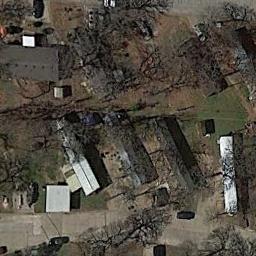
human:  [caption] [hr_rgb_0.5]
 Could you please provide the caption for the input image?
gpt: The mobile home park is on the bare land next to some trees and road .

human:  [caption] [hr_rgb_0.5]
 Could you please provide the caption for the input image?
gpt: The mobile home park has some mobile homes and bare trees .

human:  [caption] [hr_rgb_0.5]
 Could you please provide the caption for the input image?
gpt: There are moving homes in this rectangular area .

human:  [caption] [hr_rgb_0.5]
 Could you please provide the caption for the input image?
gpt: Many buildings of different shapes are in mobile home parks .

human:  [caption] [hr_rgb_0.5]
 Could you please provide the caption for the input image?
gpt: There are some buildings and withered trees in the mobile home park .